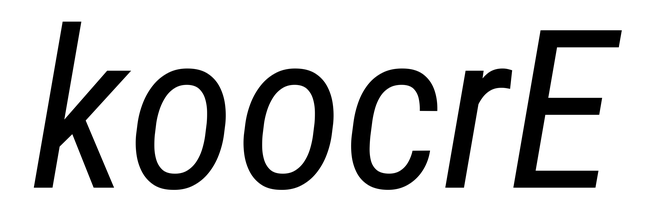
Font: Roboto-Italic_Condensed_Italic